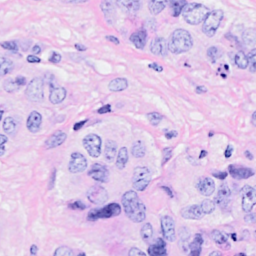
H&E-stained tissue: Breast